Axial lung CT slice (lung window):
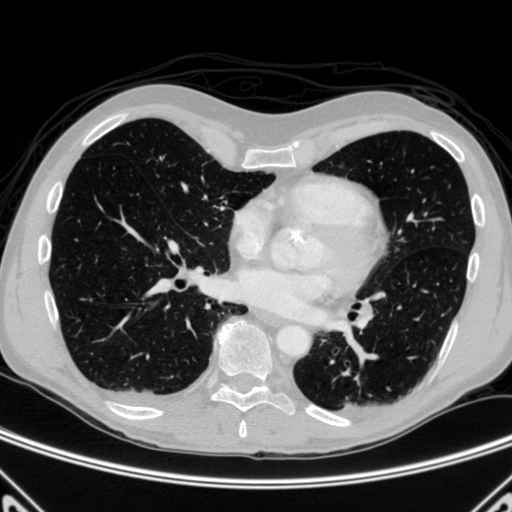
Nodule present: no